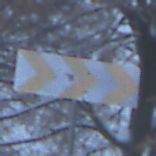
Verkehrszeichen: RichtungstafelnInKurvenGrossLinks
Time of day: Midday
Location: Outdoor (Nature)
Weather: Overcast
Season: Winter
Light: Natural